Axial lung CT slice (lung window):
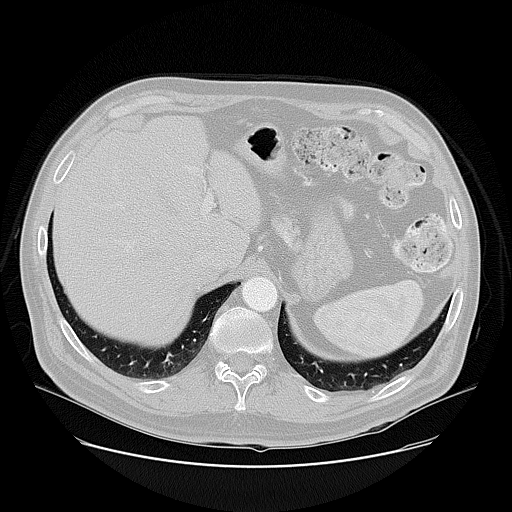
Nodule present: no